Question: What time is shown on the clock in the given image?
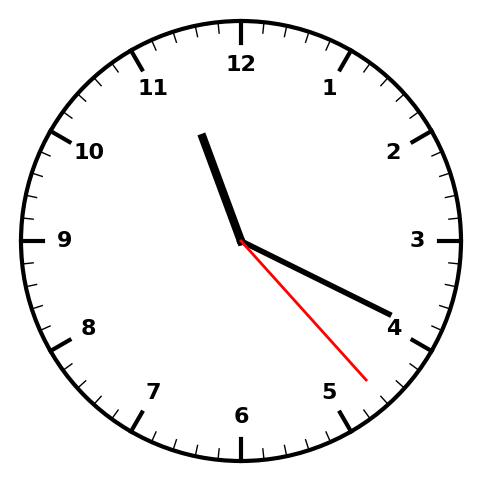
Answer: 11:19:23